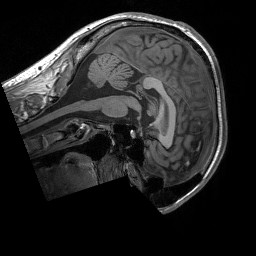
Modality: T1w
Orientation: sagittal
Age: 24
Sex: male
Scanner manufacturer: siemens
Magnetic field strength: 3 T
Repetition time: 1.9 s
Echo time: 0.00252 s